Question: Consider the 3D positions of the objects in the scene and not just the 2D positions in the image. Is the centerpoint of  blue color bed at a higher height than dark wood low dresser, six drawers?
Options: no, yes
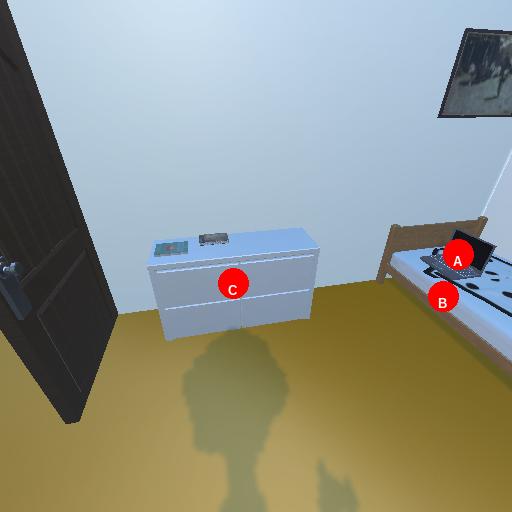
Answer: no